Question: I'm trying to load a texture with RGBA values but the alpha values just seem to make the texture more white, not adjust the transparency. I've heard about this problem with 3D scenes, but I'm just using OpenGL for 2D. Is there anyway I can fix this?
I'm initializing OpenGL with
'''
glViewport(0, 0, winWidth, winHeight);
glDisable(GL_TEXTURE_2D);
glEnable(GL_BLEND);
glBlendFunc(GL_SRC_ALPHA, GL_ONE_MINUS_SRC_ALPHA);
glDisable(GL_DEPTH_TEST);
glClearColor(0, 0, 0, 0);
glMatrixMode(GL_PROJECTION);
glLoadIdentity();
gluOrtho2D(0, winWidth, 0, winHeight); // set origin to bottom left corner
glMatrixMode(GL_MODELVIEW);
glLoadIdentity();
glColor3f(1, 1, 1);
'''
---
Screenshot:

That washed out dotty image should be semitransparent. The black bits are supposed to be completely transparent. As you can see, there's an image behind it that isn't showing through.
The code to generate that texture is rather lengthy, so I'll describe what I did. It's a 40*30*4 array of type unsigned char. Every 4th char is set to 128 (should be 50% transparent, right?).
I then pass it into this function, loads the data into a texture:
'''
void Texture::Load(unsigned char* data, GLenum format) {
glEnable(GL_TEXTURE_2D);
glBindTexture(GL_TEXTURE_2D, _texID);
glTexSubImage2D(GL_TEXTURE_2D, 0, 0, 0, _w, _h, format, GL_UNSIGNED_BYTE, data);
glDisable(GL_TEXTURE_2D);
}
'''
And...I think I just found the problem. Was initializing the full-sized texture with this code:
'''
glEnable(GL_TEXTURE_2D);
glBindTexture(GL_TEXTURE_2D, _texID);
glTexImage2D(GL_TEXTURE_2D, 0, GL_RGB, tw, th, 0, GL_LUMINANCE, GL_UNSIGNED_BYTE, NULL);
glTexParameterf(GL_TEXTURE_2D, GL_TEXTURE_WRAP_S, GL_CLAMP_TO_EDGE);
glTexParameterf(GL_TEXTURE_2D, GL_TEXTURE_WRAP_T, GL_CLAMP_TO_EDGE);
glTexParameterf(GL_TEXTURE_2D, GL_TEXTURE_MAG_FILTER, GL_NEAREST);
glTexParameterf(GL_TEXTURE_2D, GL_TEXTURE_MIN_FILTER, GL_NEAREST);
glTexEnvf(GL_TEXTURE_ENV, GL_TEXTURE_ENV_MODE, GL_REPLACE);
glDisable(GL_TEXTURE_2D);
'''
But I guess glTexImage2D needs to be GL_RGBA too? I can't use two different internal formats? Or at least not ones of different sizes (3 bytes vs 4 bytes)? GL_BGR works fine even when its initialized like this...
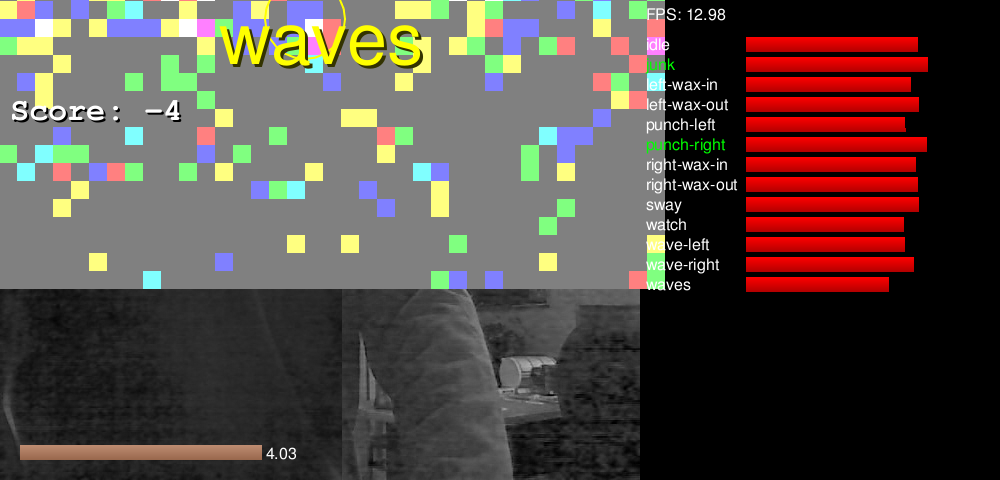
Answer: In the interest of others, I post my solution here.
The problem was that although my Load function was correct,
'''
glTexSubImage2D(GL_TEXTURE_2D, 0, 0, 0, _w, _h, GL_RGBA, GL_UNSIGNED_BYTE, data);
'''
I was passing GL_RGB to this function
'''
glTexImage2D(GL_TEXTURE_2D, 0, GL_RGB, tw, th, 0, GL_LUMINANCE, GL_UNSIGNED_BYTE, NULL);
'''
Which needs to specify the correct number of bytes (four). From my understanding you can't use a different number of bytes for a SubImage, although I think you use a different format if it does have the same number of bytes (i.e. mixing 'GL_RGB' and 'GL_BGA' is okay, but not 'GL_RGB' and 'GL_RGBA').